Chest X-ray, PA view. Patient: 38 years old, sex F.
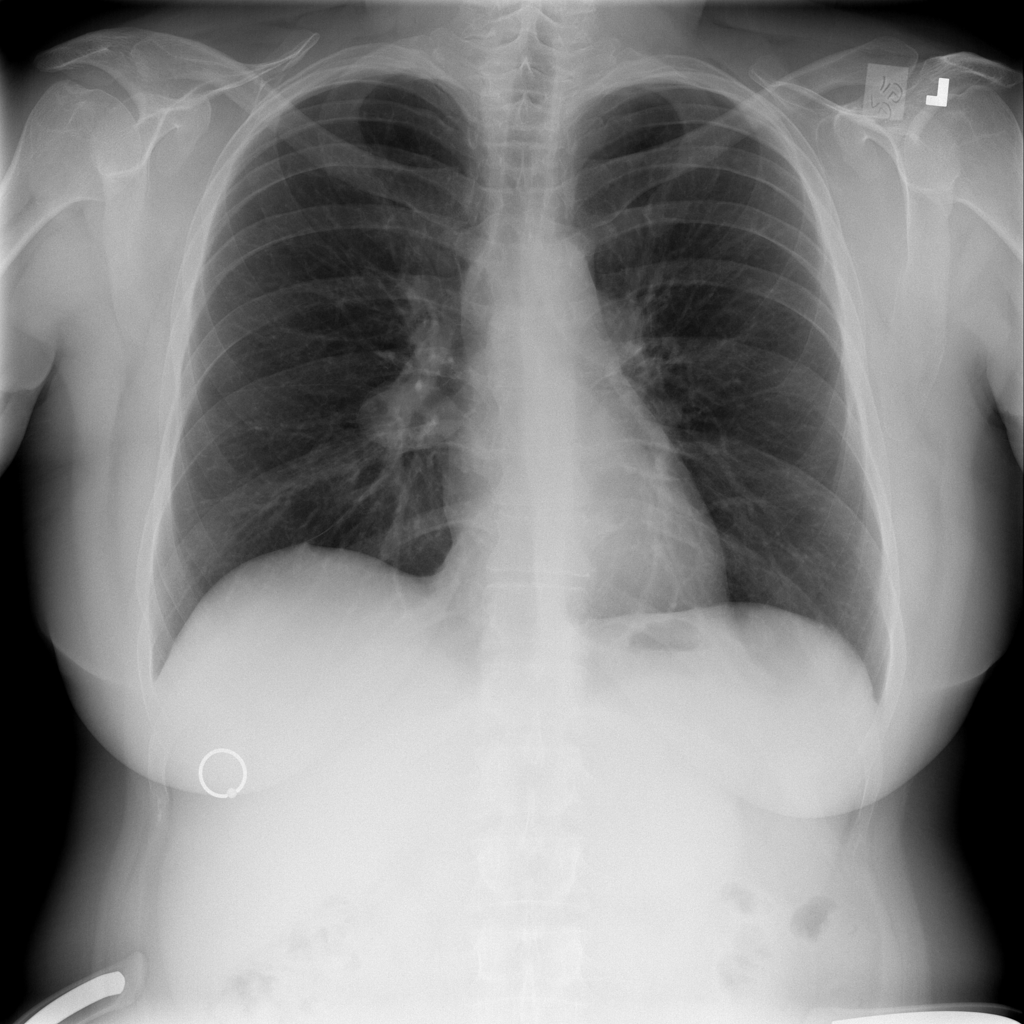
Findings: No Finding